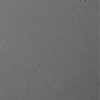
Label: not_dusty